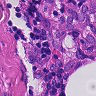
Metastatic tissue present: yes